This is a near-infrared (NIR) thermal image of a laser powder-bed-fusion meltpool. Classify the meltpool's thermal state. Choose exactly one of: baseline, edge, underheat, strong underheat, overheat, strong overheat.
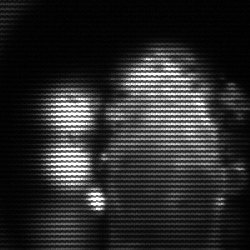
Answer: strong underheat